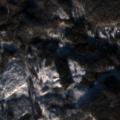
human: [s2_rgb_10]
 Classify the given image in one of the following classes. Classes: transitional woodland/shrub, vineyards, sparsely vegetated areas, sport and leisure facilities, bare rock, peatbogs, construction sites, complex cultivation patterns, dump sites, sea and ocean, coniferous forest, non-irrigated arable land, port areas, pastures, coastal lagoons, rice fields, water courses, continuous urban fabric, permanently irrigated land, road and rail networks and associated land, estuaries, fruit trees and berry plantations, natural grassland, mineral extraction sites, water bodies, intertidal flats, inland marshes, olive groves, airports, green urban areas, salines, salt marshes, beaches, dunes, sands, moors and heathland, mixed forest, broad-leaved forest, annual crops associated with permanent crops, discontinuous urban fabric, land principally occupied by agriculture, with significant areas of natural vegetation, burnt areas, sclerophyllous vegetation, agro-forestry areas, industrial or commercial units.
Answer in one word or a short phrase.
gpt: coniferous forest, mixed forest, transitional woodland/shrub